Interaction volume radius: 5 \u00c5
Interaction volume height: 20 \u00c5
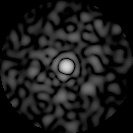
Disorder parameter: 0.8402